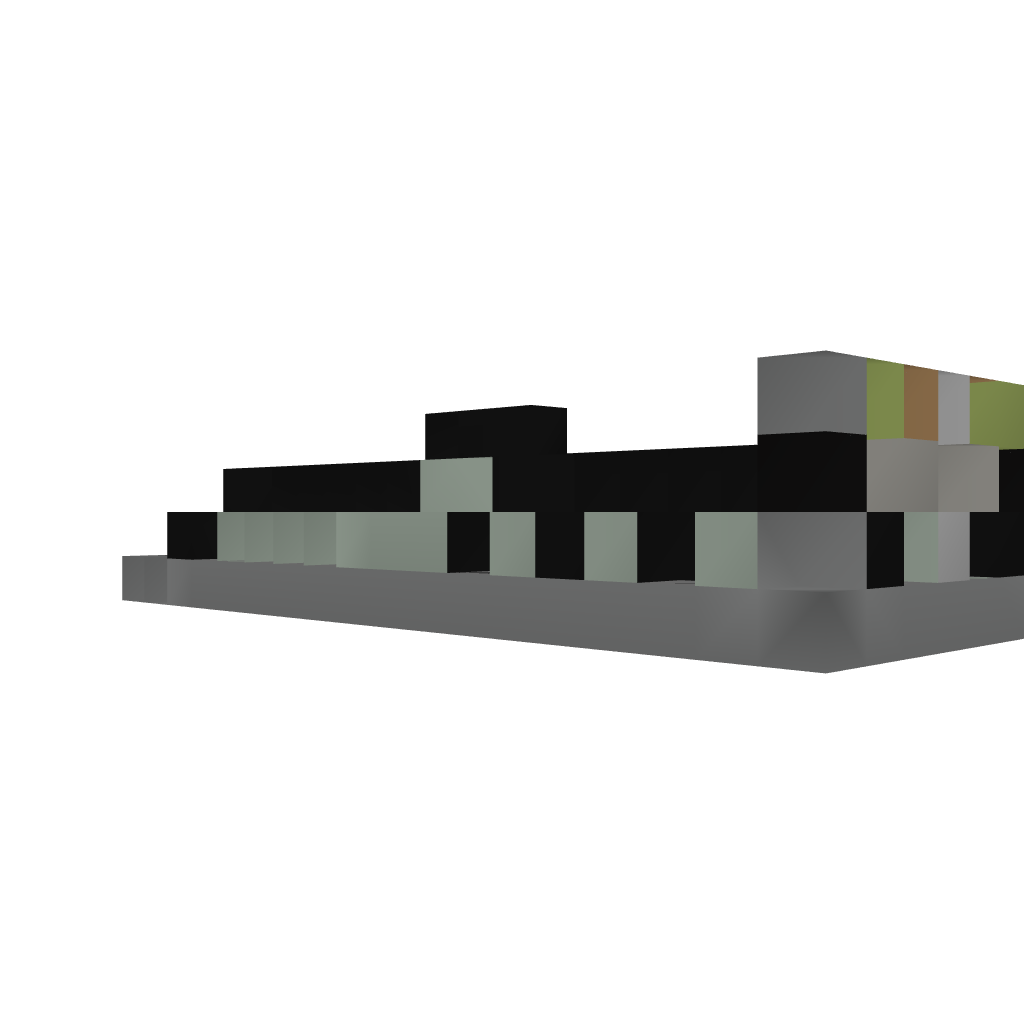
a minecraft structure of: Target Marker